Interaction volume radius: 10 \u00c5
Interaction volume height: 10 \u00c5
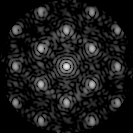
Disorder parameter: 0.2726